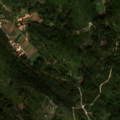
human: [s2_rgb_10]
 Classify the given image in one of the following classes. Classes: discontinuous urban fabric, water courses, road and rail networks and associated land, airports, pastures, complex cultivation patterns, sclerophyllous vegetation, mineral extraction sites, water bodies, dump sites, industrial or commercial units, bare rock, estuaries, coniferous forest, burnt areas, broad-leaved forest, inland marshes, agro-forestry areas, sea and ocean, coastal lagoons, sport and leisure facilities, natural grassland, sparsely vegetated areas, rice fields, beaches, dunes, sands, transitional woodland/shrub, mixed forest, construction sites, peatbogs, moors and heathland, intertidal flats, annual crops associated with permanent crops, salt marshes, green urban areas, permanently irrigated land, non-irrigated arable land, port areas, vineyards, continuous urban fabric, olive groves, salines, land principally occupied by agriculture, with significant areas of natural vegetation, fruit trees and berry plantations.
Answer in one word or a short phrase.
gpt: land principally occupied by agriculture, with significant areas of natural vegetation, mixed forest, sclerophyllous vegetation, transitional woodland/shrub